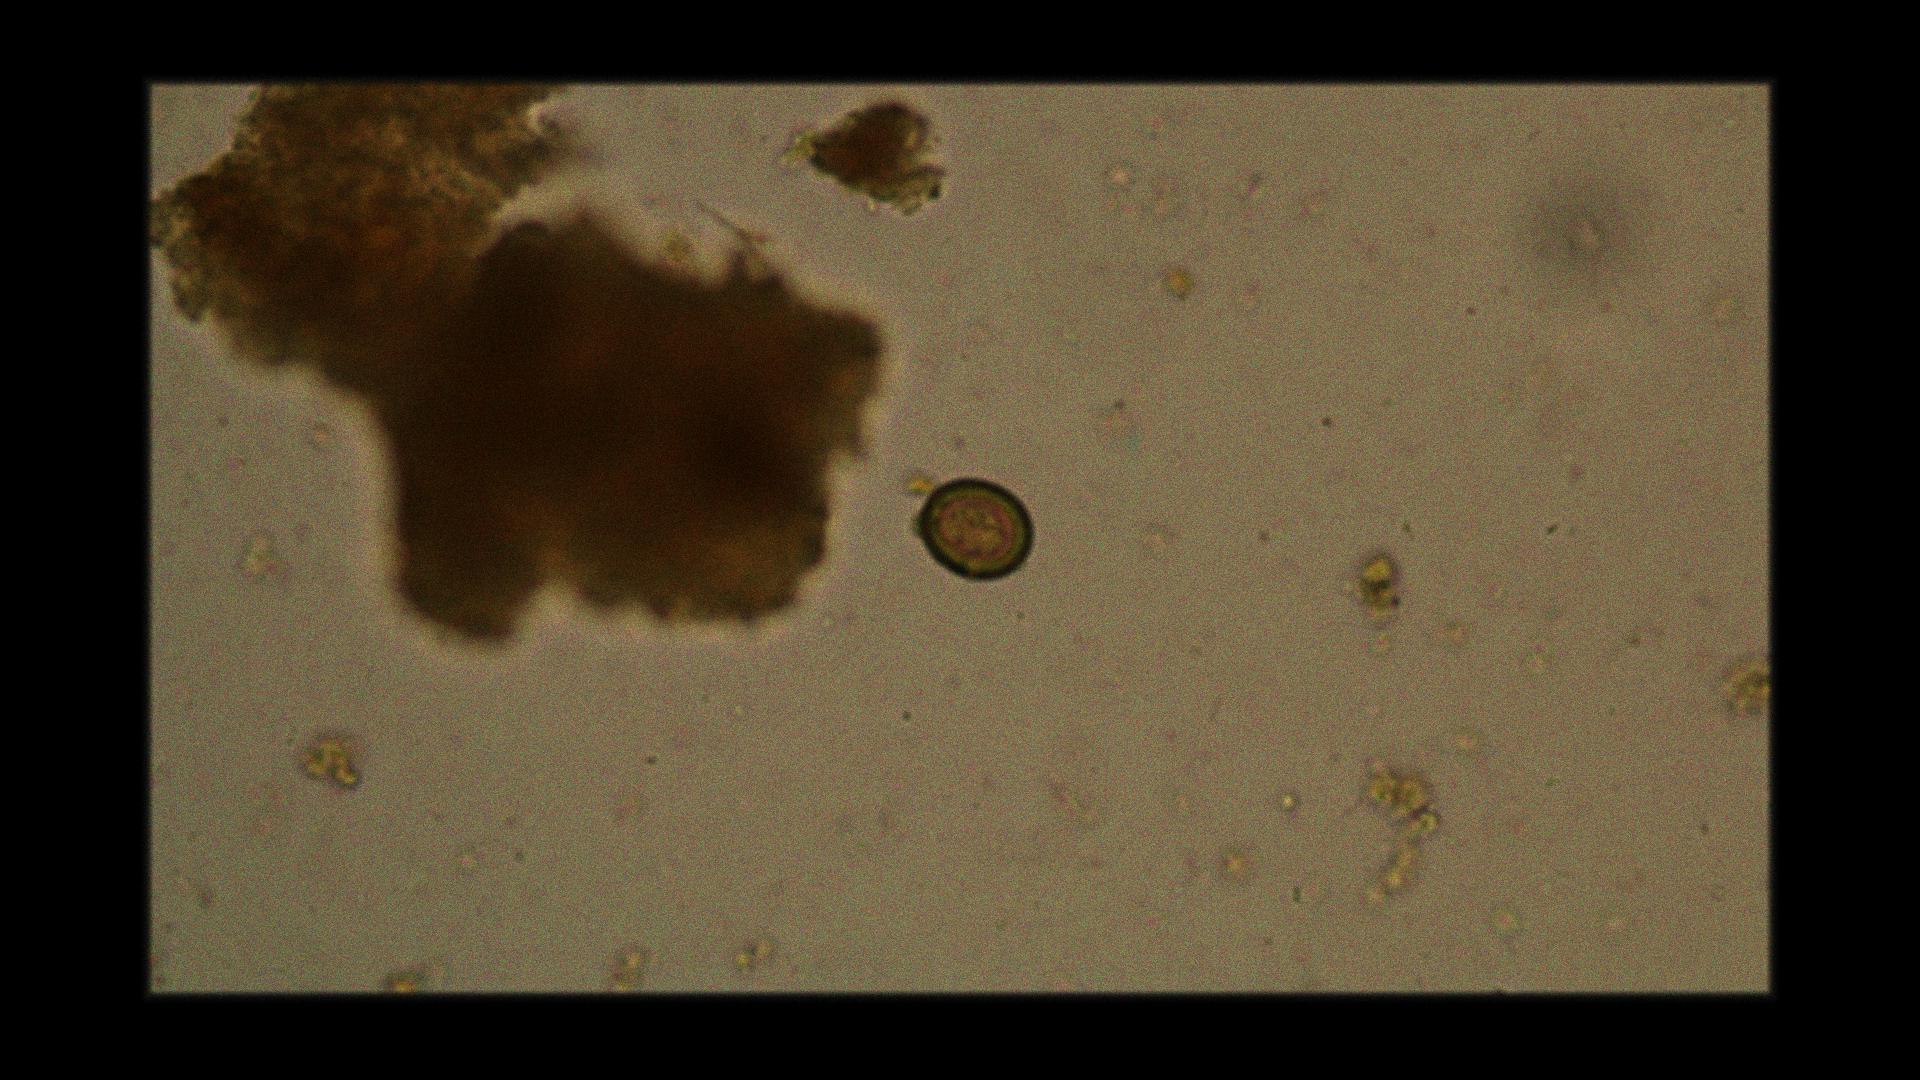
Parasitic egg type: Taenia spp. egg